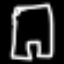
Label: pants